Brain MRI, t1w sequence, axial 2D slice.
Patient: age 51, sex F, weight 95 kg, height 1.95 m
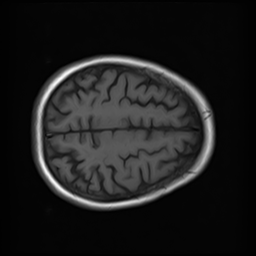